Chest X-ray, PA view. Patient: 48 years old, sex M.
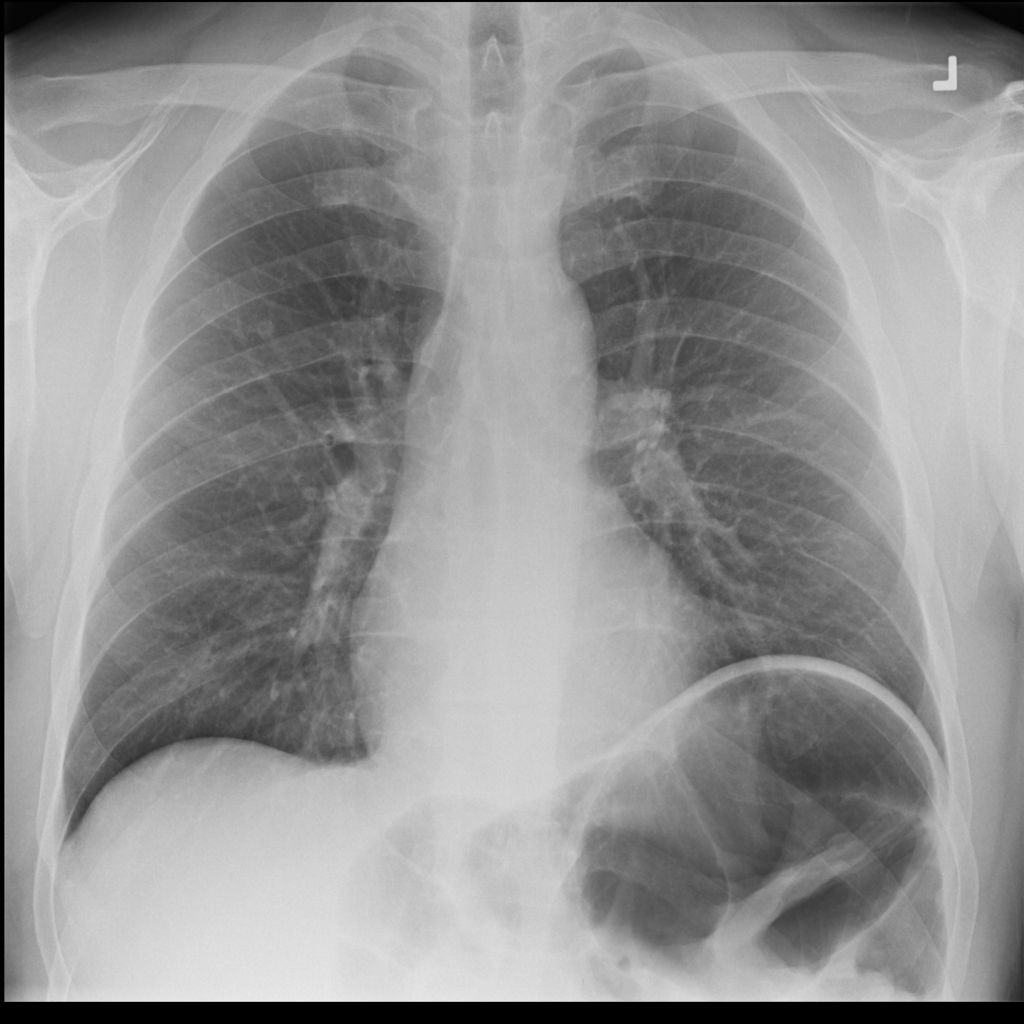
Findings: No Finding